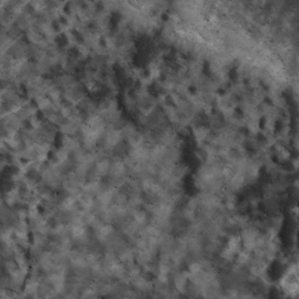
Label: non_frost